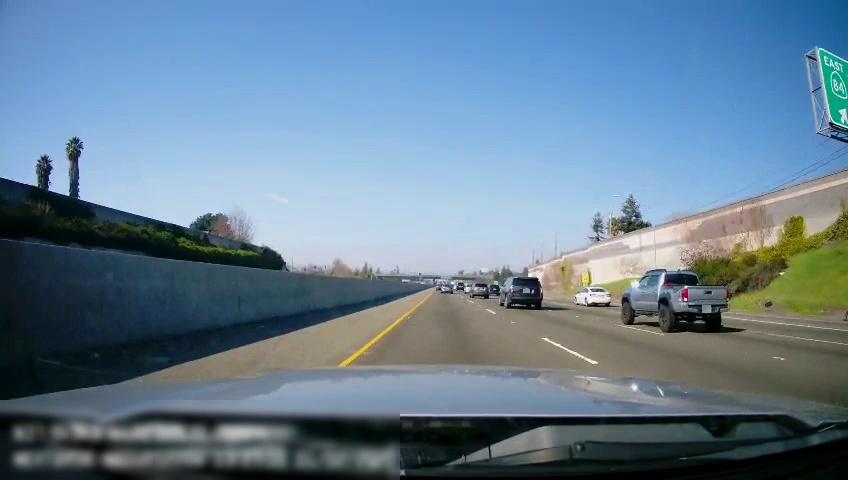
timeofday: Day
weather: Sunny
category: Drivable Space
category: Vehicles | SUV
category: Vehicles | Truck
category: Vehicles | Car
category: Vehicles | SUV
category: Vehicles | Car
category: Vehicles | SUV
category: Lanes | Current Lane
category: Lanes | Current Lane
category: Lanes | Alternate Lane
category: Lanes | Alternate Lane
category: Lanes | Alternate Lane
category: Traffic | Signs
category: Traffic | Signs